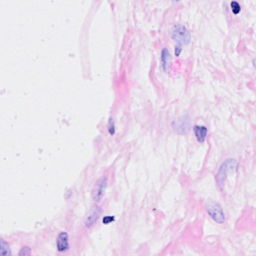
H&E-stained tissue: Breast